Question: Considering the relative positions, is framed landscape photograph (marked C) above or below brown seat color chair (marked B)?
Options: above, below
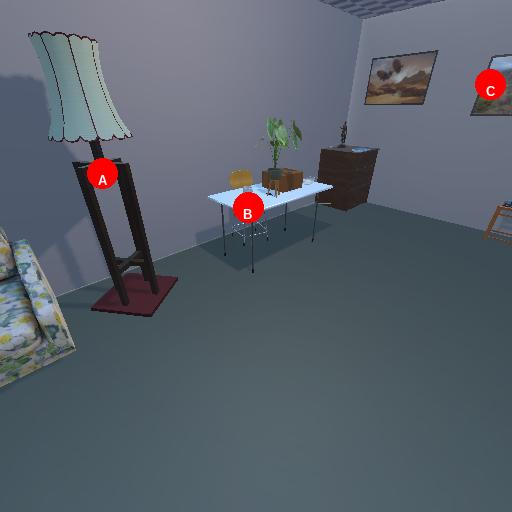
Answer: above